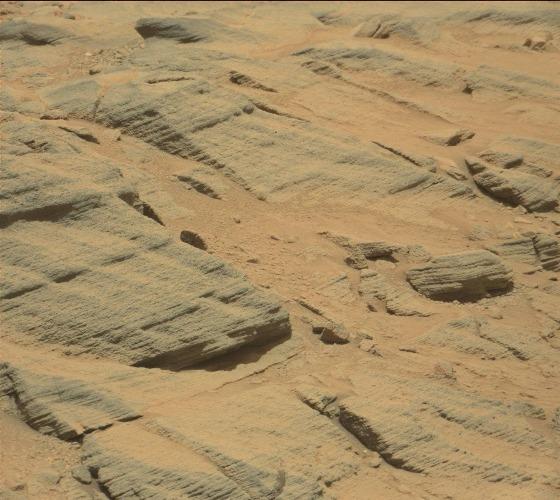
Terrain classes present: Bedrock, Gravel / Sand / Soil, Rock, Shadow